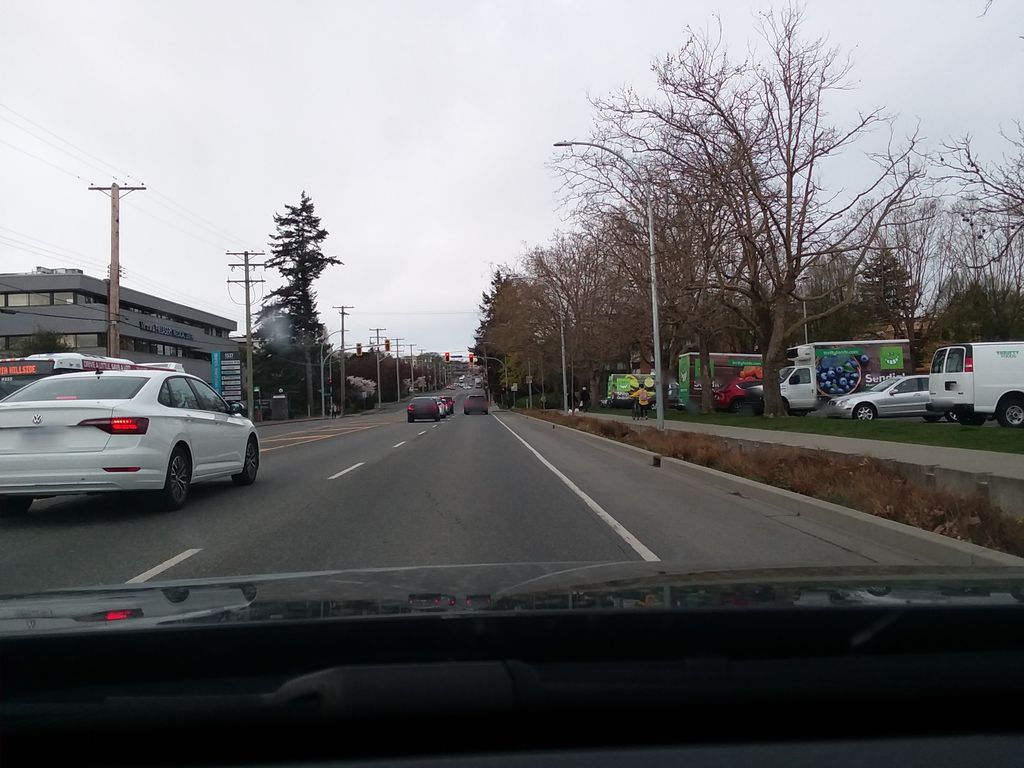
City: victoria